Question: How can i find user location on intagram api ?
instagram endpoints have this uri : <URL>{location-id}?access_token=ACCESS-TOKEN

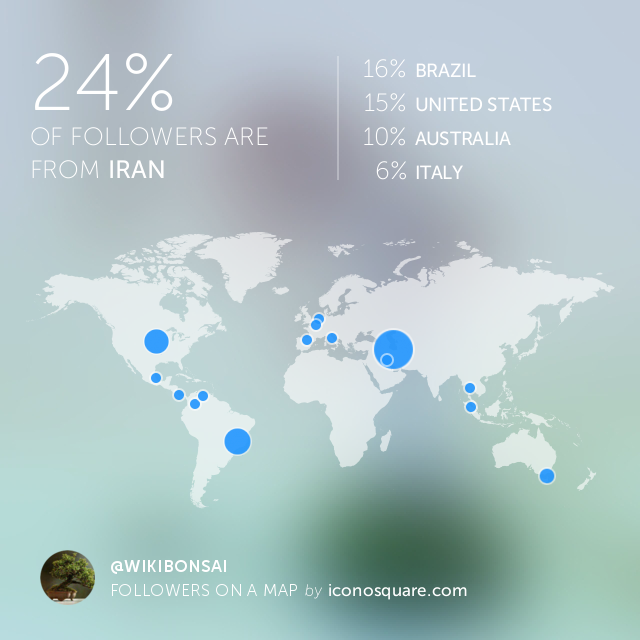
Answer: You can approximate the location of a user by exploiting the location services on the media feed. That is, you can pull the location tag from one or more of the desired user's posted images. You could then use all the user's images to come up with an approximate location or something like that.
Note that not every image has a location tag, and some user's have location services turned completely off, in which case no images will be tagged. But you can do it like this:
using the image id for one of @instagram's images that has a location. then connecting to the instagram api using the python library to get info on that image. then accessing the images location.
'''
image_id = '976907440786573124_25025320'
image_info = api.media(image_id)
lat = image_info.location.point.latitude
lon = image_info.location.point.longitude
print (lat,lon)
'''
gives the result (51.565501504,-0.089821461)